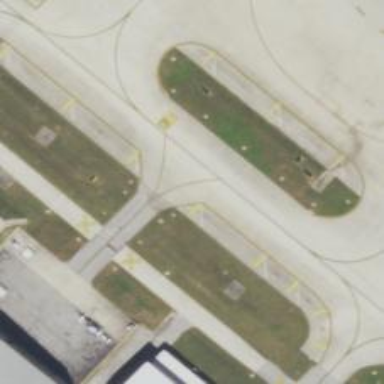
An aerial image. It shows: Image of taxiway at airport.